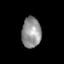
Tissue: skin
Cell type: Epithelial cells
Senescence score: 0.2511
Nuclear area (px): 583
Mean DAPI intensity: 144.516